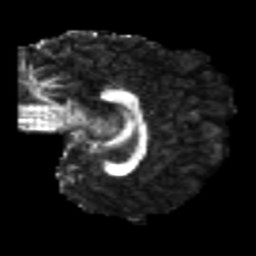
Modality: FA
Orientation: sagittal
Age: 25
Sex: female
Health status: healthy
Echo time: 0.074 s